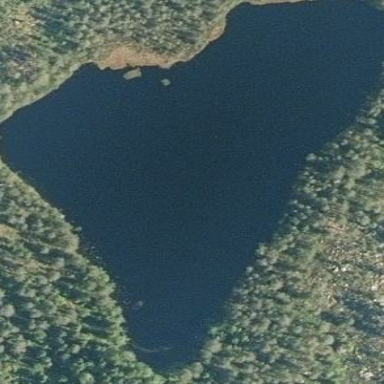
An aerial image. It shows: Pond surrounded by natural water.